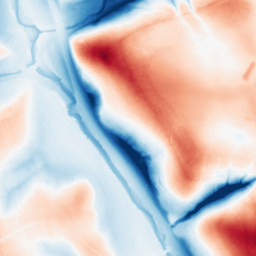
Category: trend_removal
Decomposition family: local_polynomial
Decomposition parameters: window_size: 101
degree: 2
Upsampling method: sinc_blackman
Upsampling parameters: scale: 2
kernel_size: 16
Upsampling scale: 2